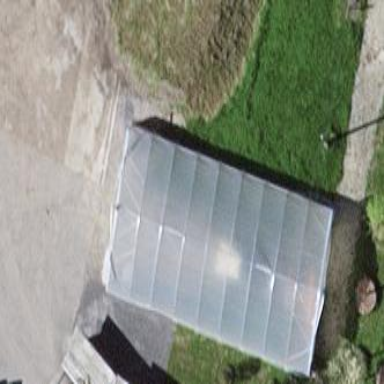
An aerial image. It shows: Greenhouse.